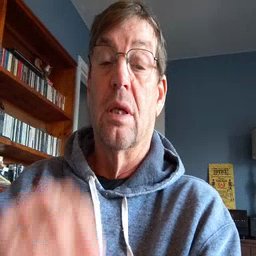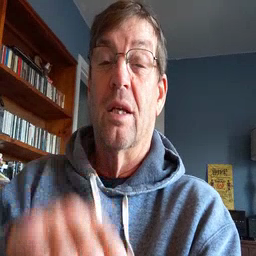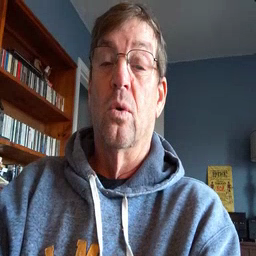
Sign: into